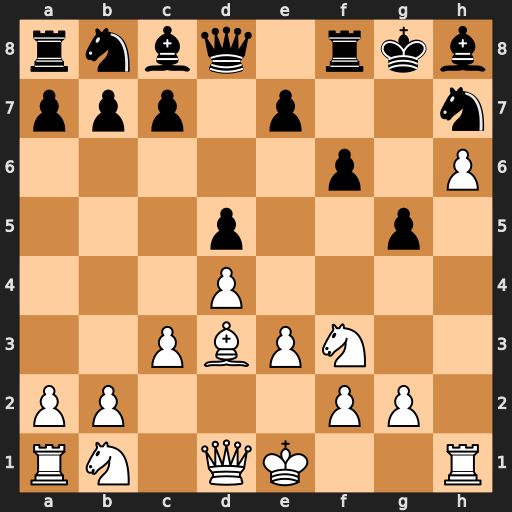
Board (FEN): rnbq1rkb/ppp1p2n/5p1P/3p2p1/3P4/2PBPN2/PP3PP1/RN1QK2R
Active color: w
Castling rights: KQ
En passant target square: -
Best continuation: Bxh7+